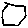
Label: hexagon